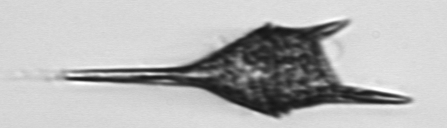
Label: Tripos_lineatus